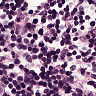
Metastatic tissue present: no